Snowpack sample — Buffalo Mountain, Silverthorne, Colorado, USA (2/22/26, 2:02 PM MST)
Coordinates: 39.622, -106.113
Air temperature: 33 °F
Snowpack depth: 63 cm
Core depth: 30 cm
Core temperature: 26.6 °F
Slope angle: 11°, slope face: 116°
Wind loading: low
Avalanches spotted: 0
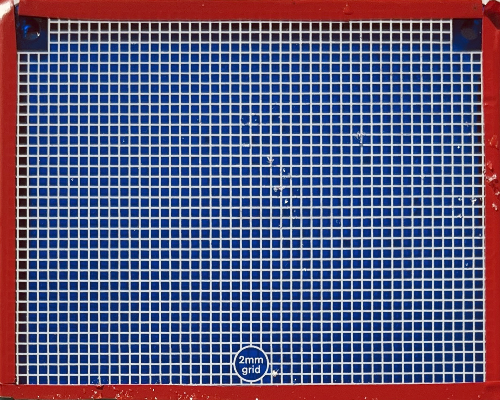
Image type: profile
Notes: In a firebreak similar to site 1, minimal wind loading with no spotted avalanches (not many faces in view though)